Field crop: tomato
Growth stage: 1
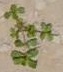
Species: portulaca